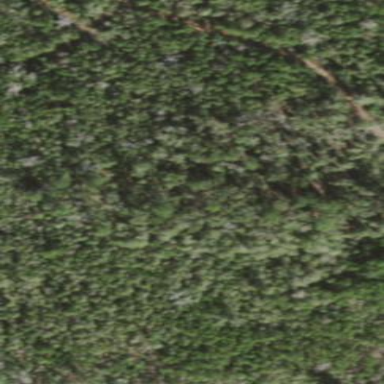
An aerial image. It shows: Mixed woodland area with various types of leaves.